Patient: sex M, age 26
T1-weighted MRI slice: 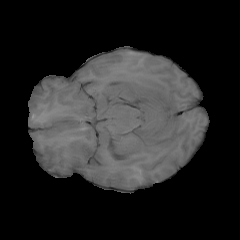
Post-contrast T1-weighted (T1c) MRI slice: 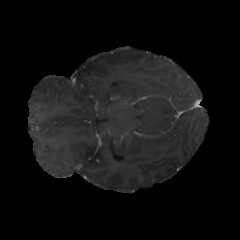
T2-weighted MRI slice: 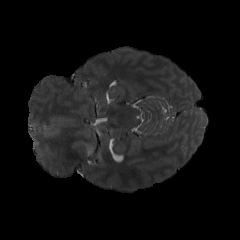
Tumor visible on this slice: yes
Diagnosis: Astrocytoma, IDH-mutant
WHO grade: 4